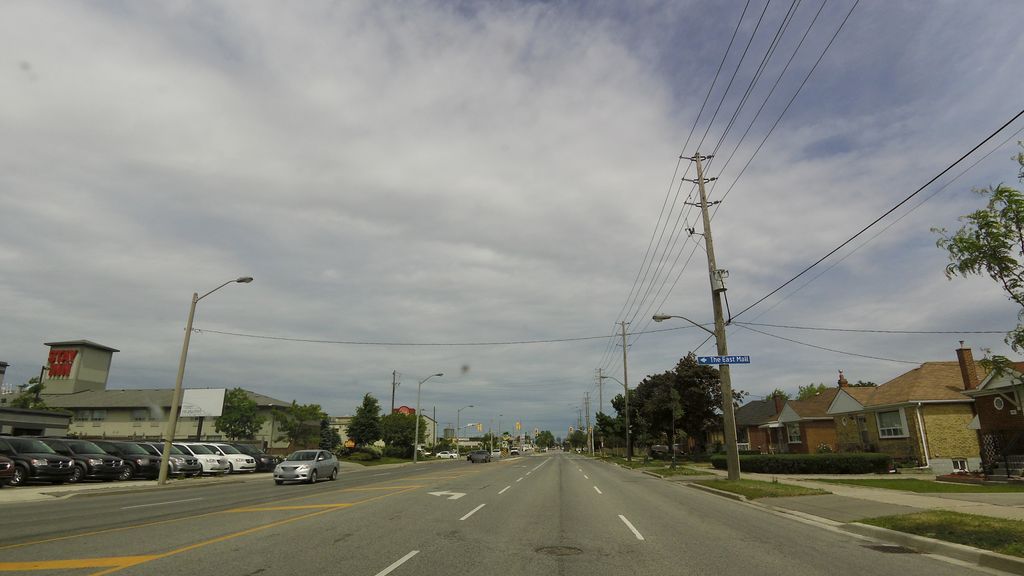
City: toronto